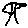
Label: tree